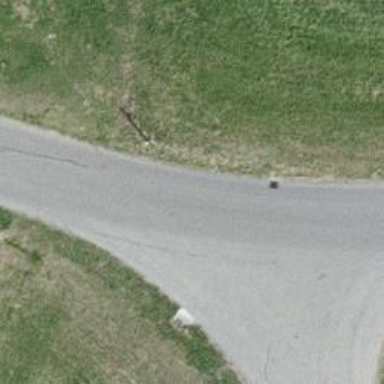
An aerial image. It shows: Smoothly paved residential road.